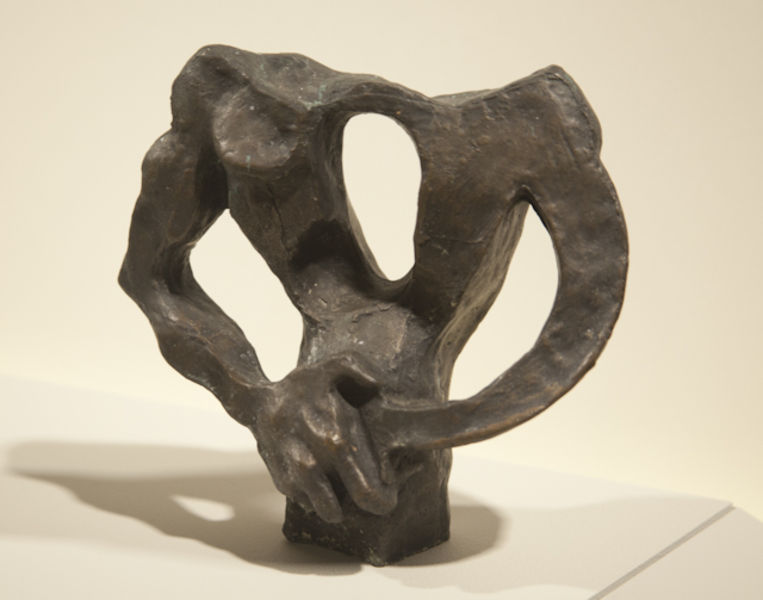
Titel: Torso, Torso
Künstler: Ernst Neizvestnyi (Neizvestny)
Standort: Amherst (Massachusetts, USA)
Institution: Mead Art Museum, Amherst College
Schlagwörter: hands, metal, sculpture, statue, abstract, human, arms, form, fingers, chest, bronze, hole, cast, 3d, pelvis